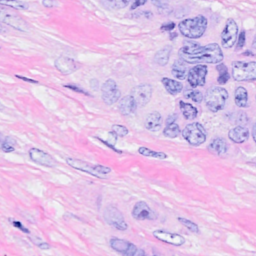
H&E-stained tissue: Breast